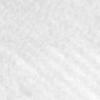
Label: no_change